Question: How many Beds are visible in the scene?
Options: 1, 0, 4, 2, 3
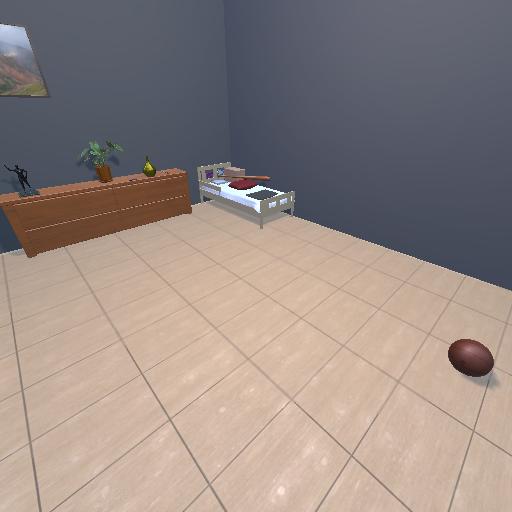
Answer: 1